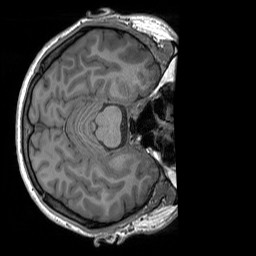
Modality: T1w
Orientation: axial
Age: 22
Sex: male
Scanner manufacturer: siemens
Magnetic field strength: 3 T
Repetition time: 1.9 s
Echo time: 0.00252 s